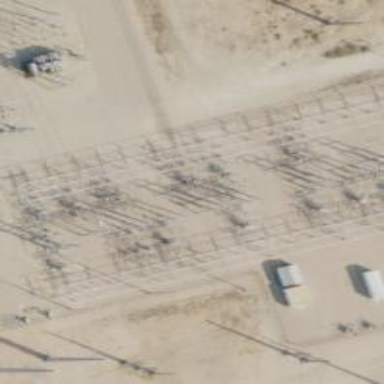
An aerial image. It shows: Switch used for power control.